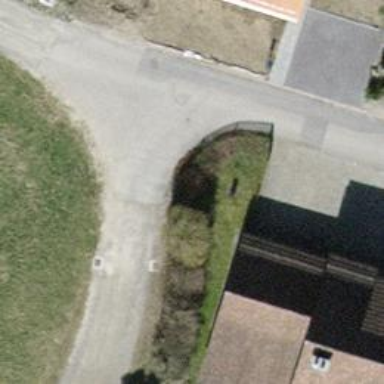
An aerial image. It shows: Residential road with pebblestone surface.